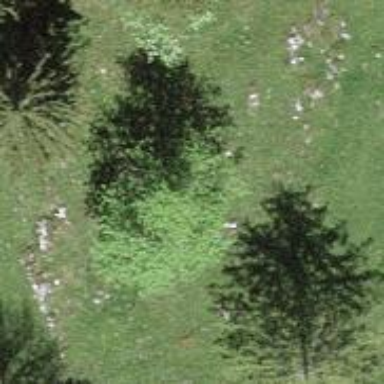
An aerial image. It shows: Single tag "natural: tree."